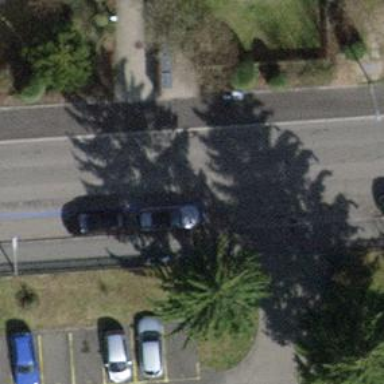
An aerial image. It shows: Unmarked crossing on footway paved with paving stones.